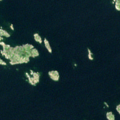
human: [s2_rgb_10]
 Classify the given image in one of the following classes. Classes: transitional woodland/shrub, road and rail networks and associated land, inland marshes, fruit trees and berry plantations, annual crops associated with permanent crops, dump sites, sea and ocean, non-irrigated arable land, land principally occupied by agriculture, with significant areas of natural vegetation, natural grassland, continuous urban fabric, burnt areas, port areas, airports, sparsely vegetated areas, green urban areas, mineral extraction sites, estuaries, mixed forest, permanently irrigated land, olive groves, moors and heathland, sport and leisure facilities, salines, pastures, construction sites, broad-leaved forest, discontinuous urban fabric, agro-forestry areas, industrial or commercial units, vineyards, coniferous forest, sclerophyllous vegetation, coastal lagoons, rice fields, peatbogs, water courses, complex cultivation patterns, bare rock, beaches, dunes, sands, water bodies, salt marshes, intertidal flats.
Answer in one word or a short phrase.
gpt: sea and ocean